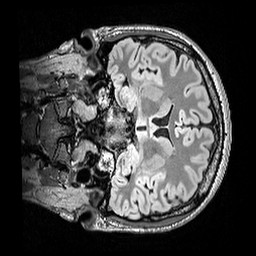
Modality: FLAIR
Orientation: coronal
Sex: male
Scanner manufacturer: siemens
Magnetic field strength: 3 T
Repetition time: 5 s
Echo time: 0.395 s